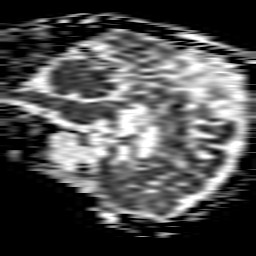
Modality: ADC
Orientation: sagittal
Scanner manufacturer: philips
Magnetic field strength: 1.5 T
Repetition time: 3.643 s
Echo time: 0.09255 s